Question: I have a search engine on my ASP.net 4.0 VB site that in which I need to link the search results with their individual pages. I understand that this can be done simply with a submit button after the search textbox but a submit button wouldn't fit next to the search bar on my page, plus it wouldn't look right.
The old way, the results were stored in a hidden div where they became links to their pages. I was hoping that the code I have of the old search could be incorporated into the new search, but I do not know where it would go. The only way I can think of to do it is to place the code in the webservice in a while or for loop. I may be way off base here, but that is why I am asking what the best way to go about this would be?
'''
<WebMethod()> _
Public Function GetCompletionList(ByVal prefixText As String, ByVal count As Integer) As String()
Dim ProductSql As String = "Select ProductName FROM Product WHERE ProductName LIKE '" & prefixText & "%'"
Dim sqlConn As New SqlConnection
sqlConn.Open()
Dim myCommand As New SqlCommand(ProductSql, sqlConn)
Dim myReader As SqlDataReader = myCommand.ExecuteReader()
Dim myTable As New DataTable
myTable.TableName = "ProductSearch"
myTable.Load(myReader)
sqlConn.Close()
Dim items As String() = New String(myTable.Rows.Count - 1) {}
Dim i As Integer = 0
For Each dr As DataRow In myTable.Rows
items.SetValue(dr("ProductName").ToString(), i)
i += 1
Next
Return items
End Function
<asp:ScriptManager ID="ScriptManager1" runat="server">
<Services>
<asp:ServiceReference Path="ProductSearch.asmx" />
</Services>
</asp:ScriptManager>
<asp:TextBox ID="Search" runat="server" AutoComplete="off"></asp:TextBox>
<asp:AutoCompleteExtender ID="AutoCompleteExtender1" runat="server" TargetControlID="Search" ServicePath="~/ProductSearch.asmx" ServiceMethod="GetCompletionList" MinimumPrefixLength="1" CompletionSetCount="120" EnableCaching="true" CompletionListCssClass="results">
</asp:AutoCompleteExtender>
'''
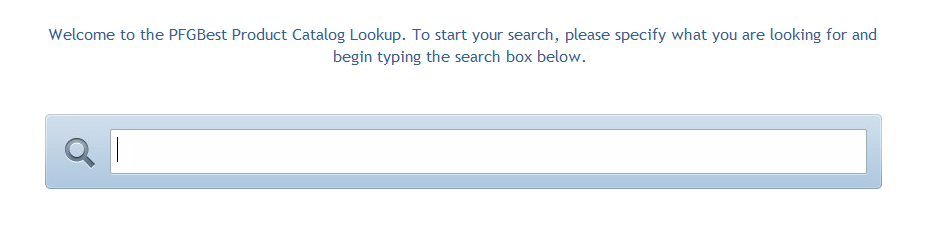
Answer: I used a little javascript to make links out of the results of my search engine query. This is what I have now - although the For Each loop in the Web Service doesn't work properly.
'''
<asp:Content ID="Content1" ContentPlaceHolderID="head" Runat="Server">
<script type="text/javascript">
function AutoCompleteClientMethod(source, eventArgs) {
var value = eventArgs.get_value();
window.location = ("/Product/Default.aspx?id=" + value)
}
</script>
</asp:Content>
<asp:Content ID="Content2" ContentPlaceHolderID="body" Runat="Server">
<asp:ScriptManager ID="ScriptManager1" runat="server">
<Services>
<asp:ServiceReference Path="ProductSearch.asmx" />
</Services>
</asp:ScriptManager>
<asp:TextBox ID="Search" runat="server" AutoComplete="off"></asp:TextBox>
<asp:AutoCompleteExtender ID="AutoCompleteExtender1" runat="server" TargetControlID="Search" ServicePath="~/ProductSearch.asmx" ServiceMethod="GetProducts" MinimumPrefixLength="1" CompletionSetCount="120" EnableCaching="true" OnClientItemSelected="AutoCompleteClientMethod">
</asp:AutoCompleteExtender>
</asp:Content>
<WebMethod()> _
Public Function GetProducts(ByVal prefixText As String, ByVal count As Integer) As String()
Dim ProductSql As String = "Select ProductID, ProductName FROM Product WHERE ProductName LIKE '" & prefixText & "%'"
Dim sqlConn As New SqlConnection
sqlConn.Open()
Dim myCommand As New SqlCommand(ProductSql, sqlConn)
Dim myReader As SqlDataReader = myCommand.ExecuteReader()
Dim myTable As New DataTable
myTable.TableName = "ProductSearch"
myTable.Load(myReader)
sqlConn.Close()
Dim items As String() = New String(myTable.Rows.Count - 1) {}
Dim i As Integer = 0
For Each dr As DataRow In myTable.Rows
items.SetValue(dr("ProductName").ToString(), i)
i += 1
Next
Return items
End Function
End Class
'''